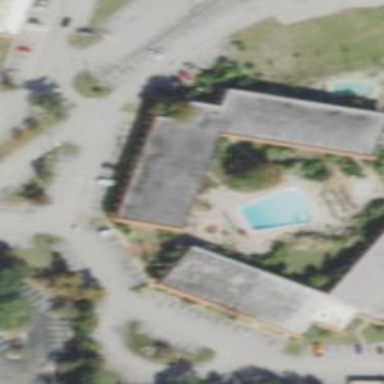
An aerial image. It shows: Hotel building.